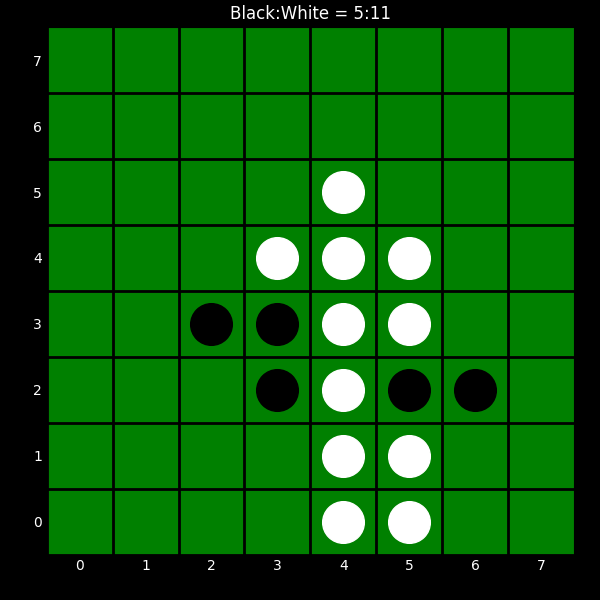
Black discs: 5
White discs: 11